Question: I want to create Floating Action Button with other menu options like below.
I have downloaded this image from Google. But i am not getting any demo or way to achieve this type of effect to open submenu from the Floating Action Button.
I have found another library which has the same effect but I don't want to use another library, rather I'd like to implement it myself. Just need proper guidance how to do this.
Please let me know if there is proper explanation for implementing same is available.
For reference you can check this link: <URL>
For More information same effect is also available in <URL>.
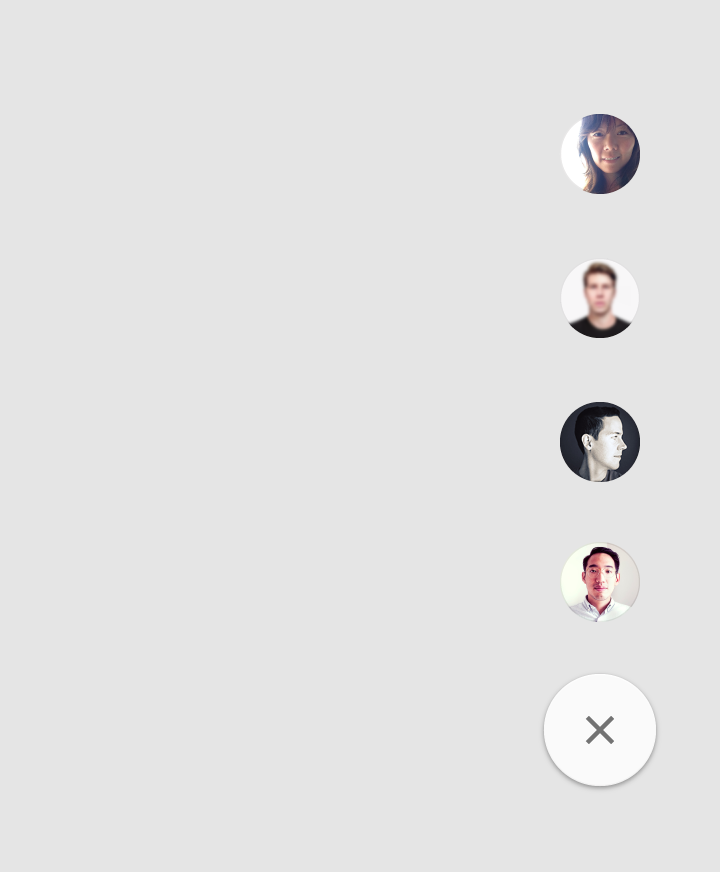
Answer: I don't want to depend on others library. That's why I am looking for someone who have make the same with the animation and effect, not with the library.
I have made my own demo here in below link:
<URL>
Here you can change the animation you want and also add one you want.